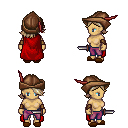
a pixel art fantasy rpg character, female body template, human, tanned skin, red cape, magenta pants, white blonde swoop hairstyle, leather cap, cloth bracers, brown slippers, dagger, four views (front, back, left, right), 2x2 character sprite sheet, small pixel art, hard edges, no anti-aliasing